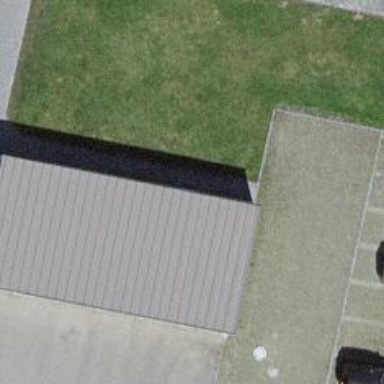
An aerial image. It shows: Garage building.